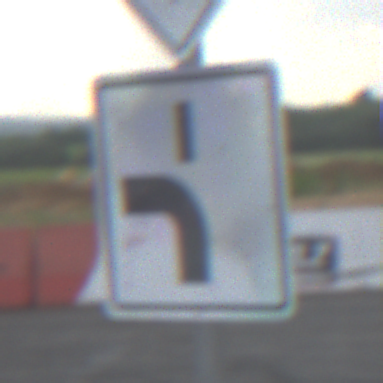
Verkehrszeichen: VerlaufVorfahrtsstrasse5
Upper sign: Vorfahrtsstrasse
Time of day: MorningAfternoon
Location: Outdoor (RoadRail)
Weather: PartlyCloudy
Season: NotSpecified
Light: Natural